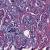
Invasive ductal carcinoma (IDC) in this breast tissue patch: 1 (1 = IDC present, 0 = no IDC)